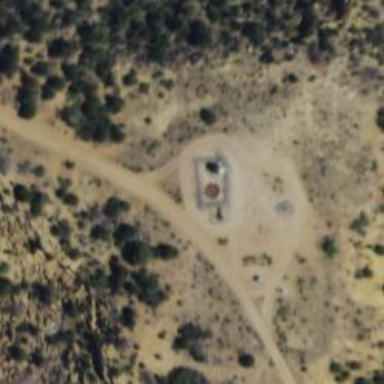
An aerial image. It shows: Storage tank with man-made structure.